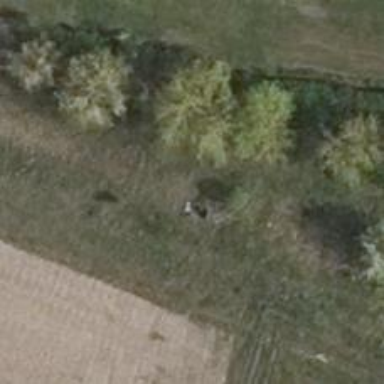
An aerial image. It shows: Hunting stand.